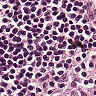
Metastatic tissue present: no